Question: I'm using a ListBox, the item template is a grid with two columns. each column needs to take up half of the available space.
If the text within one of these columns gets too big then I need it to wrap.
I'm using the following code:
'''
<ListBox.ItemContainerStyle>
<Style TargetType="ListBoxItem">
<Setter Property="HorizontalContentAlignment" Value="Stretch" />
</Style>
</ListBox.ItemContainerStyle>
<ListBox.ItemTemplate>
<DataTemplate>
<Grid>
<Grid.ColumnDefinitions>
<ColumnDefinition Width="1*"/>
<ColumnDefinition Width="1*"/>
</Grid.ColumnDefinitions>
<Border Grid.Column="0" BorderBrush="HotPink" BorderThickness="2">
<TextBlock Text="{Binding Title}"
FontFamily="Arial"
FontSize="16"/>
</Border>
<Border Grid.Column="1" BorderBrush="HotPink" BorderThickness="2">
<TextBlock Text="{Binding Description}"
FontFamily="Arial"
FontSize="16"
TextWrapping="Wrap"/>
</Border>
</Grid>
</DataTemplate>
</ListBox.ItemTemplate>
'''
This works fine when the text isn't long. If the text is too long then the second column starts taking up as much space as possible and then overflows off the screen.
I've used the Hot Pink borders to show the outline of each column in the following image.

Is there anyway to get text wrapping to work in this way?
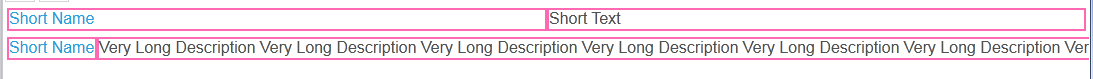
Answer: This is not possible. You will have to implement your own panel which ensures the available space is always evenly distributed between the controls using the Measure and Arrange override methods.